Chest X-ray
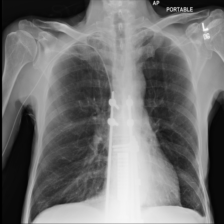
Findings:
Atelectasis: negative
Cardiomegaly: negative
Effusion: negative
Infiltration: negative
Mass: negative
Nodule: negative
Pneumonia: negative
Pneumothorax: negative
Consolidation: negative
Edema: negative
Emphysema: negative
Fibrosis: negative
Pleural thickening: negative
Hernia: negative